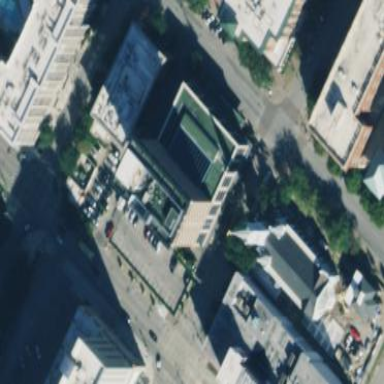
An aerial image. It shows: Hotel building.